Field crop: maize
Growth stage: 2
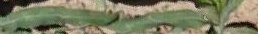
Species: maize